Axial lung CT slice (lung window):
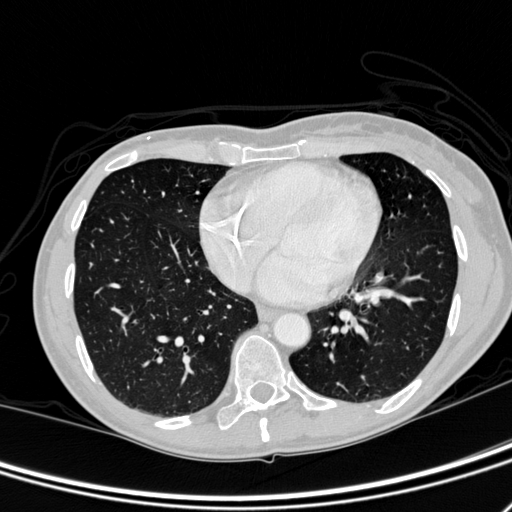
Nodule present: no